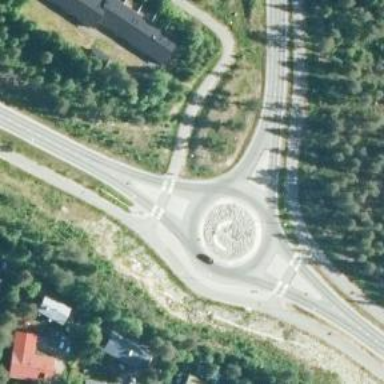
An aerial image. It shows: Roundabout at tertiary road junction.